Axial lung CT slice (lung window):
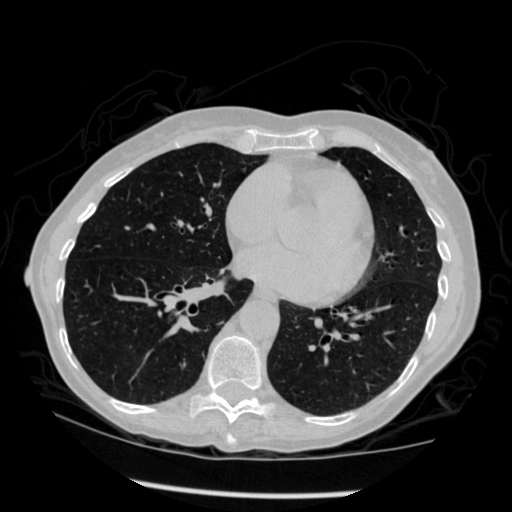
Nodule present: no